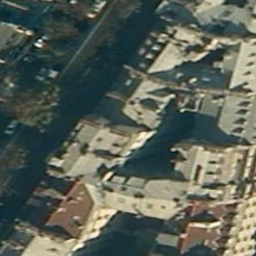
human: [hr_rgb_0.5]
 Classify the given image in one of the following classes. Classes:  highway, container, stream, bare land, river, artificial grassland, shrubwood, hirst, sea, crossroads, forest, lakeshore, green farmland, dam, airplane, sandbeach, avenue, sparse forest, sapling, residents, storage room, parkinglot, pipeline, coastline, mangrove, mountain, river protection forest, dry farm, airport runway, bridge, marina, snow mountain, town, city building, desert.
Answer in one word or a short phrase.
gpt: city building